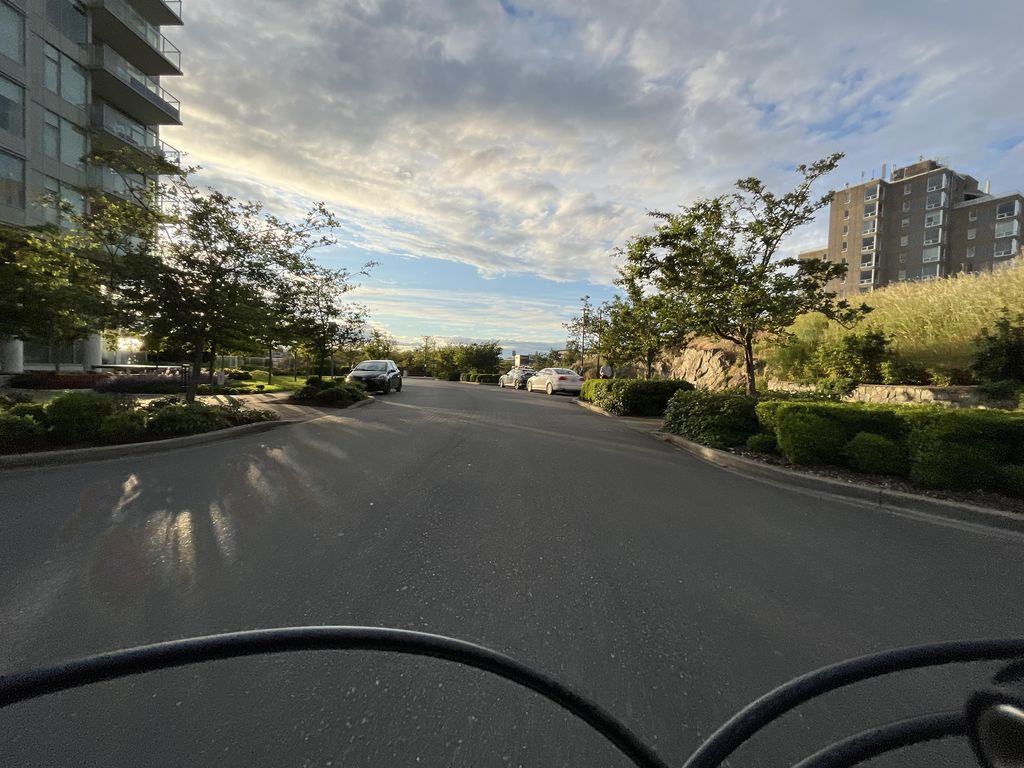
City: victoria